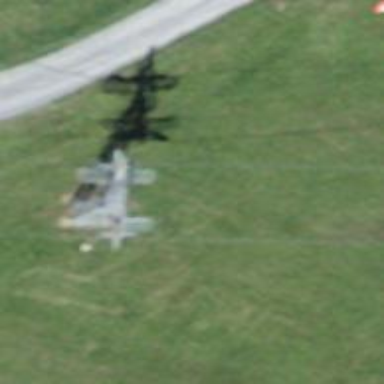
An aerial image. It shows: Pylon for aerialway.